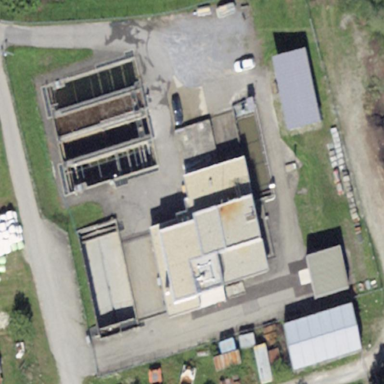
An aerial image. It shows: View of wastewater plant.